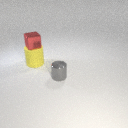
large yellow rubber cylinder below small red metal cube